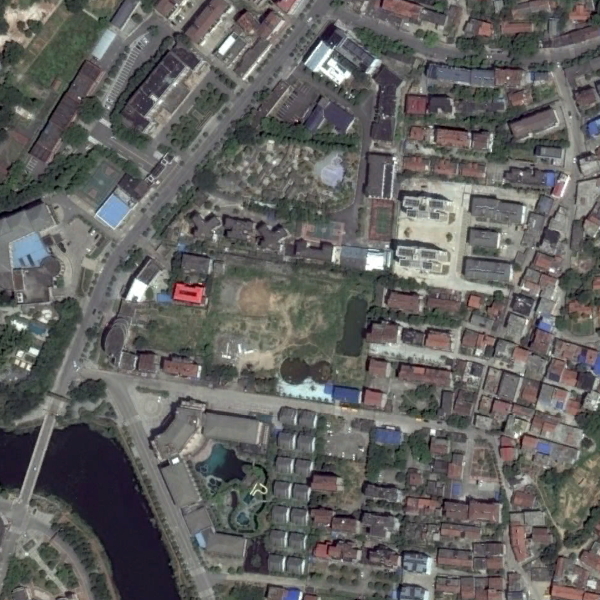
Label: Resort